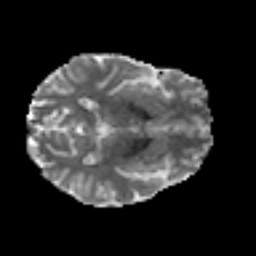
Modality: MD
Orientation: axial
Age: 32
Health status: ill
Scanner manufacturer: philips
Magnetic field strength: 3 T
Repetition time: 9 s
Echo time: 0.127 s